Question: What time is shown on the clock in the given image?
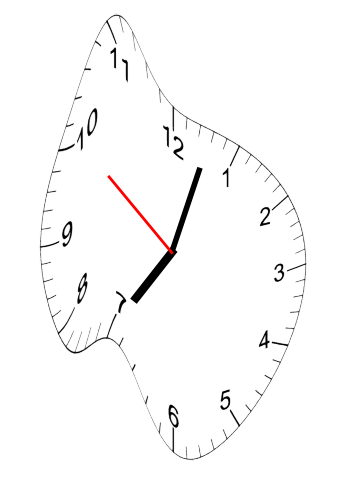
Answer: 07:02:51